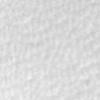
Label: no_change